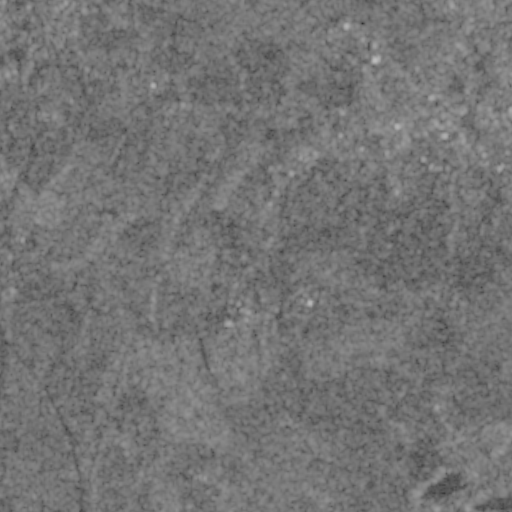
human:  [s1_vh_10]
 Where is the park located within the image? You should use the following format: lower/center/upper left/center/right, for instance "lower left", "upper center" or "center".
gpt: The park is located in the upper of the image.
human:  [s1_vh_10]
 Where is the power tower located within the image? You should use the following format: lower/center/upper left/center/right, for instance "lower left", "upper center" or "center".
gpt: The power tower is located in the lower right of the image.
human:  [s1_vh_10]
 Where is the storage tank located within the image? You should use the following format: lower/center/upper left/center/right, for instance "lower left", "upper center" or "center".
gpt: The storage tank is located in the upper left of the image.
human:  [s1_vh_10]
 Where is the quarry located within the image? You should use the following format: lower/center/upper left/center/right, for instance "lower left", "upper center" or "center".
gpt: There is no quarry in the image.

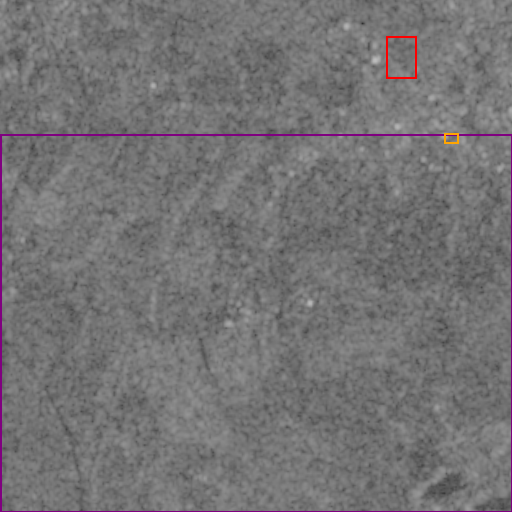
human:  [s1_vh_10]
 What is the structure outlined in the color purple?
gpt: The structure outlined in purple is a crop field.
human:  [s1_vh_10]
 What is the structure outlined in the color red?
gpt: The structure outlined in red is a park.
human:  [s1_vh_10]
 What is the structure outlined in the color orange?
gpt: The structure outlined in orange is a parking lot.
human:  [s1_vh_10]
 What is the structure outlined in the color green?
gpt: There is no green outline.